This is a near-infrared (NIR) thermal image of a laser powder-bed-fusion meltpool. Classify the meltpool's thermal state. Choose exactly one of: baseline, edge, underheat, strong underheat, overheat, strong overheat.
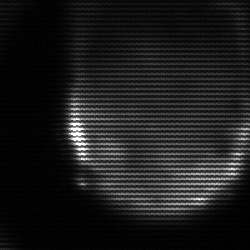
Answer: edge